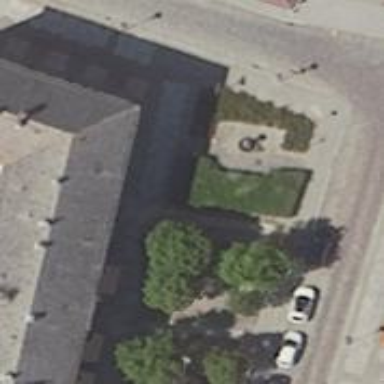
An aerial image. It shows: Fountain.